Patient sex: M
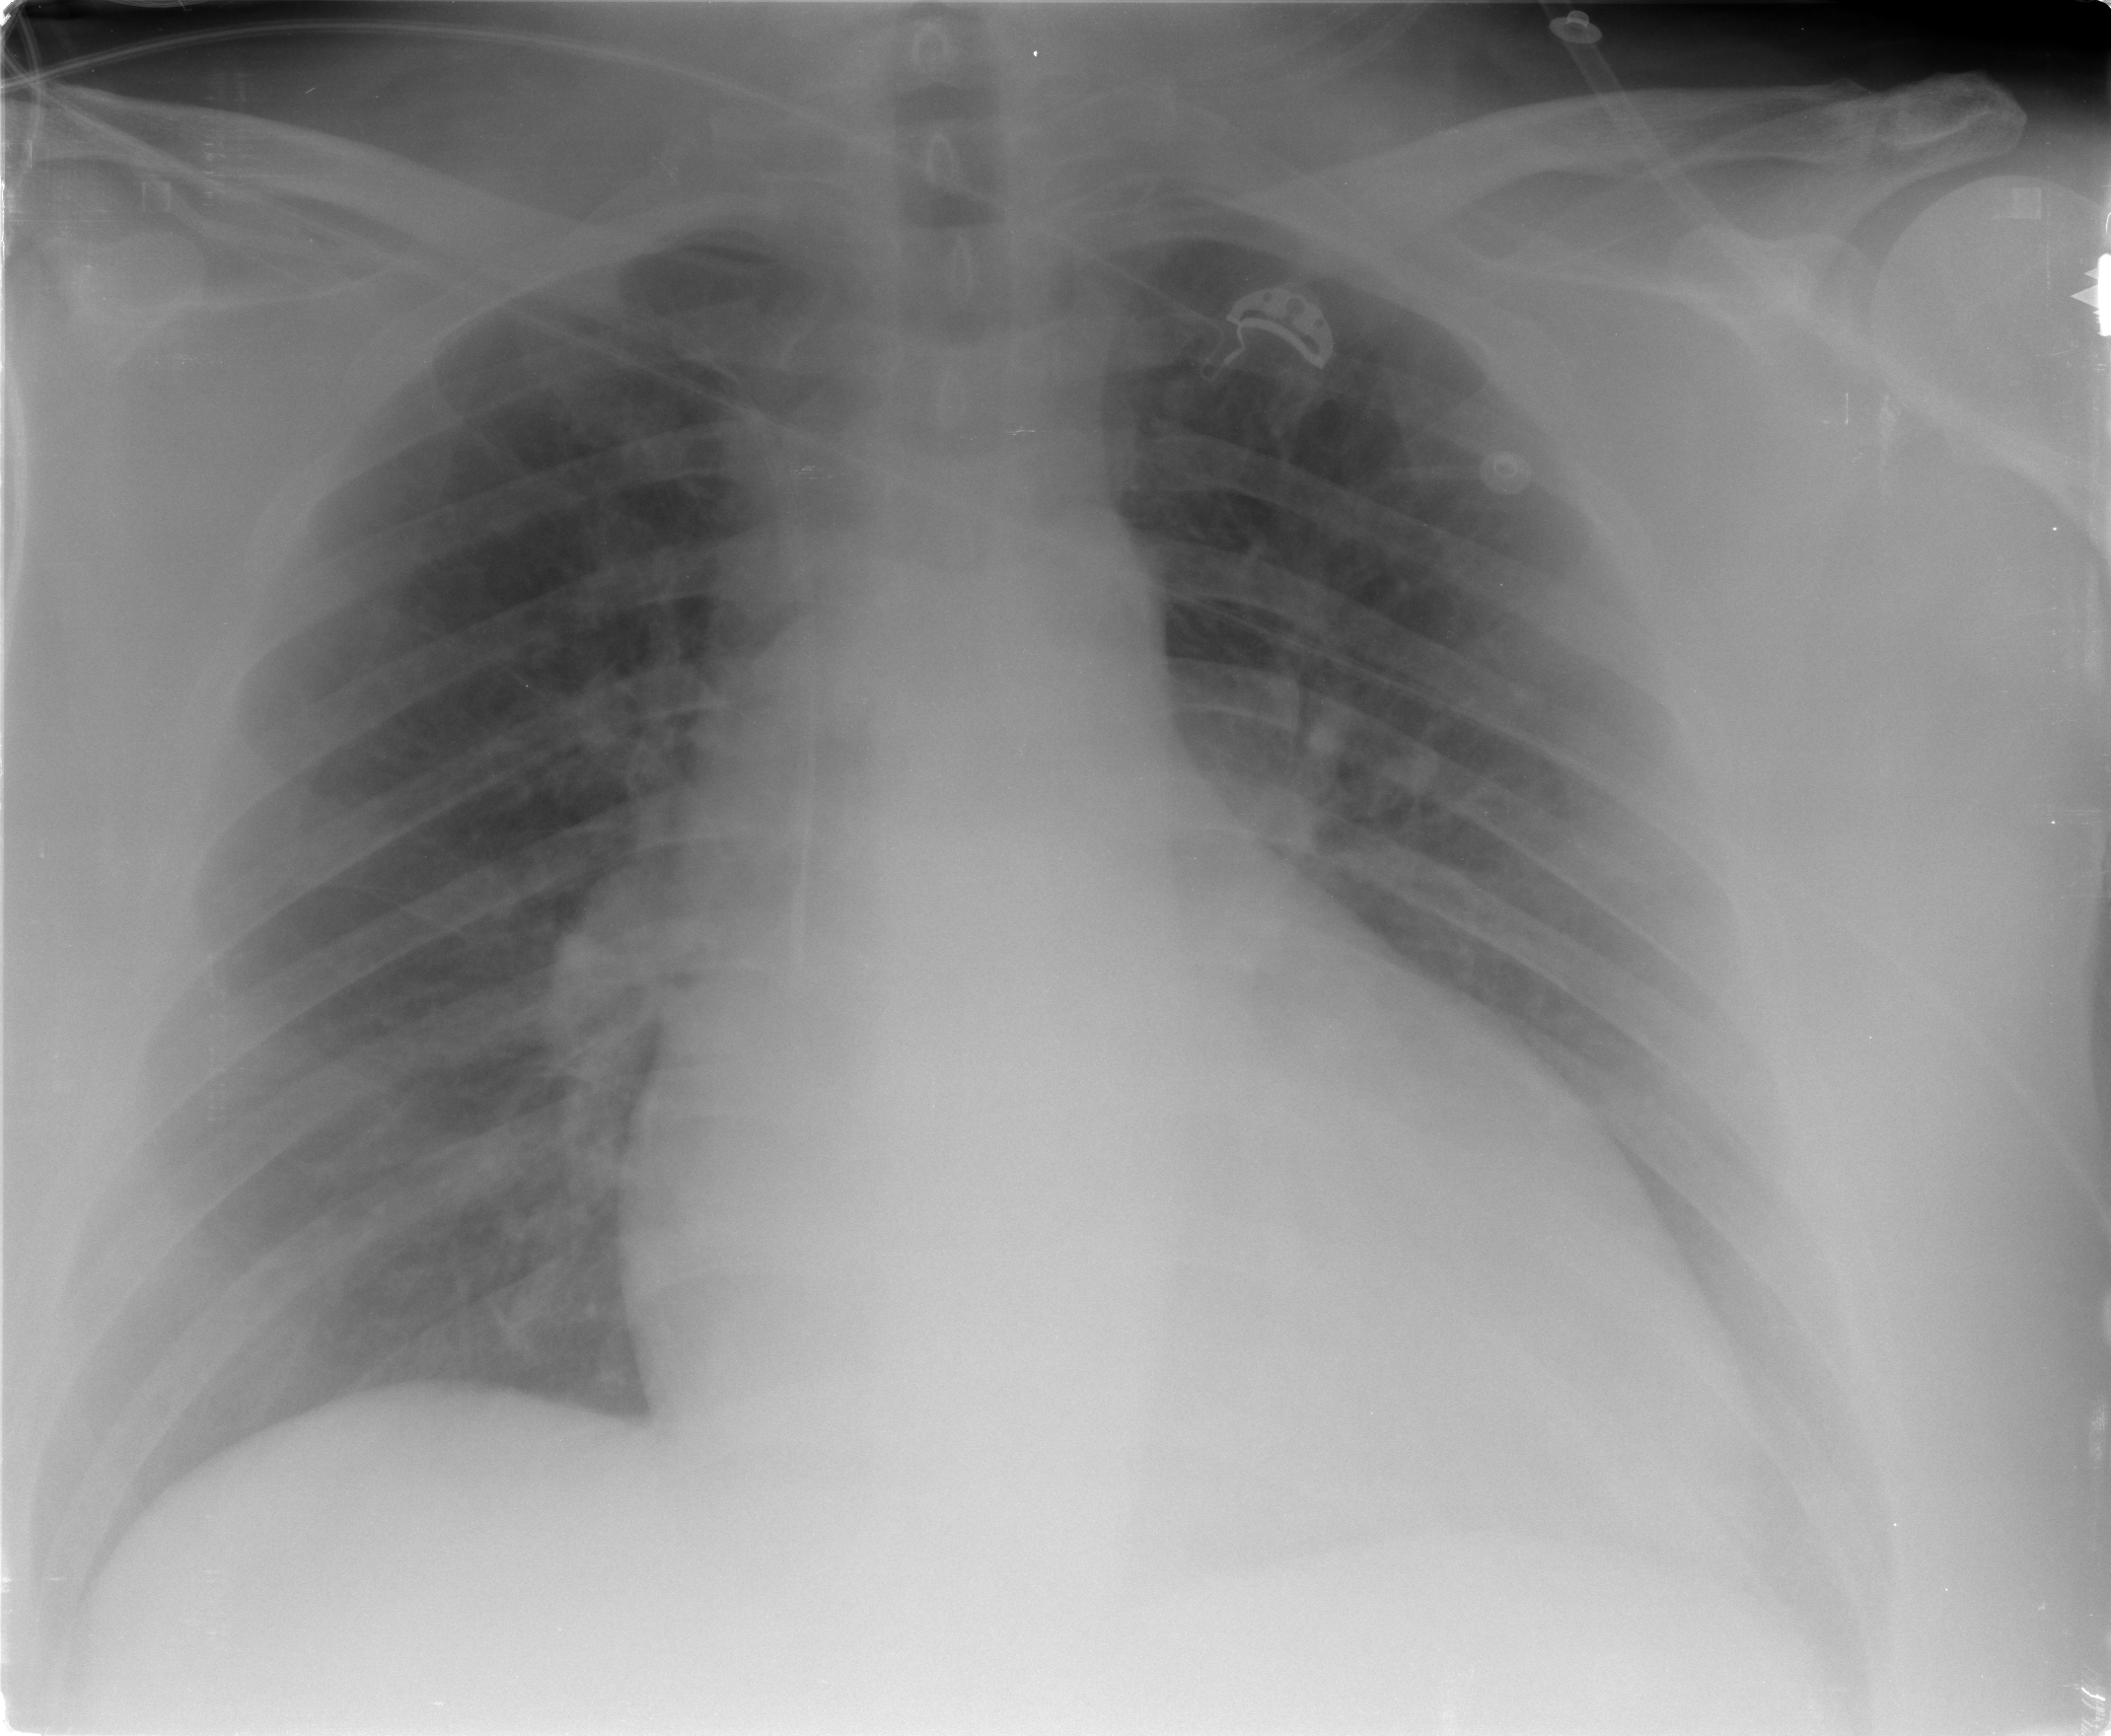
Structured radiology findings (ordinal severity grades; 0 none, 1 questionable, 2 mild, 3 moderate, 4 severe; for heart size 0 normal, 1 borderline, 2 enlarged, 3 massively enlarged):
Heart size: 2
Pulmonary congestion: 2
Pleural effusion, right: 0
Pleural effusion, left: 0
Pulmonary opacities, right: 0
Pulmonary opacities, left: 0
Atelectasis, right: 0
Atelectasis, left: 0